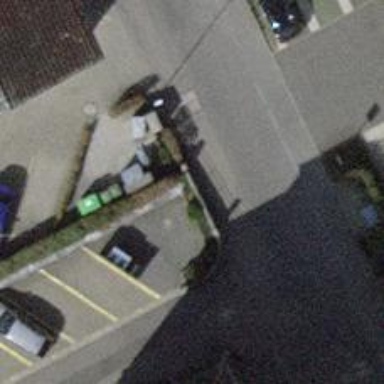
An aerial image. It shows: Power utility street cabinet.